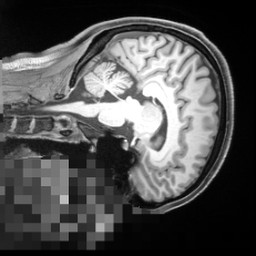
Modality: T1w
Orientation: sagittal
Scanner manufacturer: siemens
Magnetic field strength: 3 T
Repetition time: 2.55 s